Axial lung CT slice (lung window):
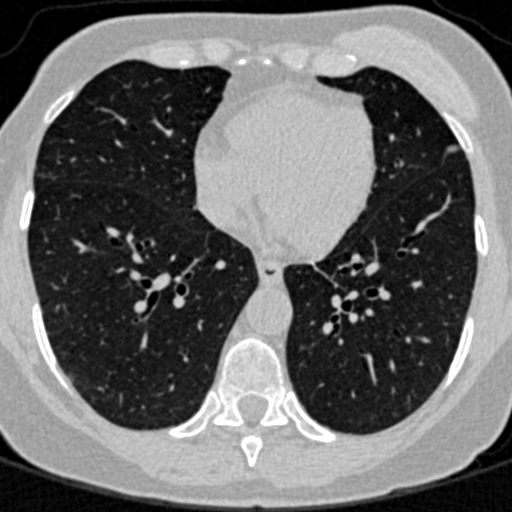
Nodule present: no